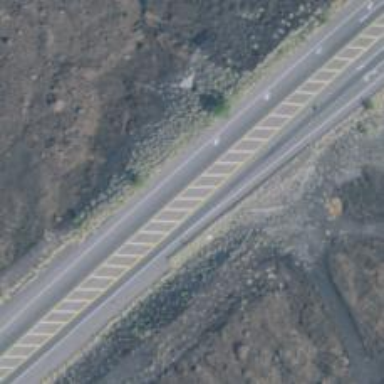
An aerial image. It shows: Primary road with asphalt surface.